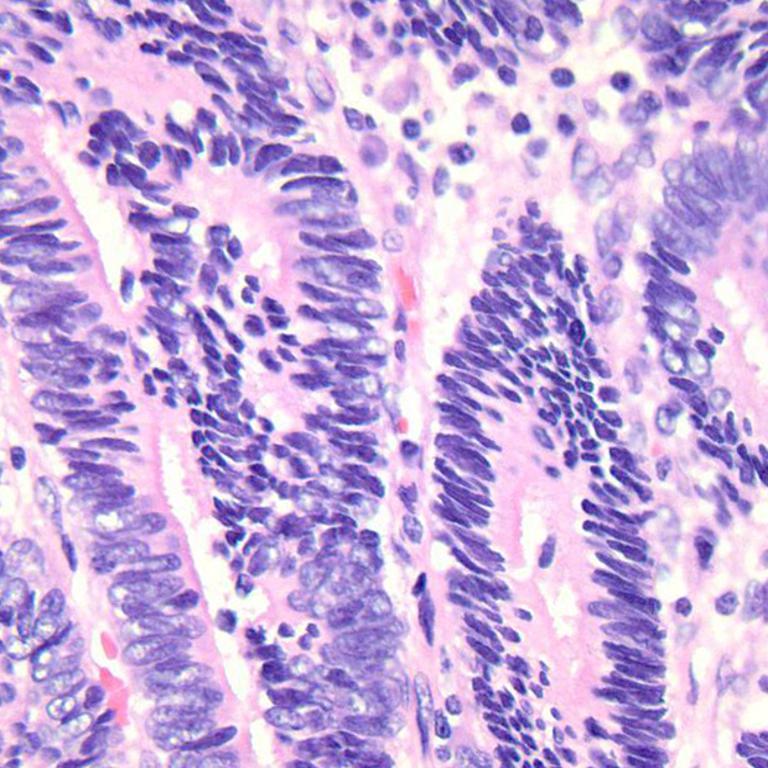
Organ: colon
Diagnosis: adenocarcinomas